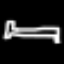
Label: bed